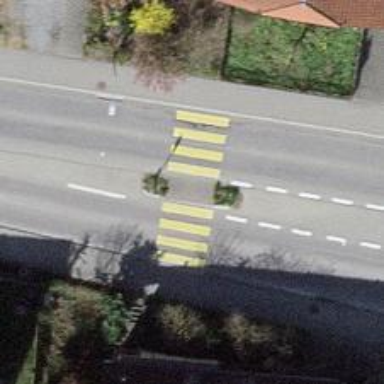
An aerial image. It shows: Zebra crossing with crossing island.